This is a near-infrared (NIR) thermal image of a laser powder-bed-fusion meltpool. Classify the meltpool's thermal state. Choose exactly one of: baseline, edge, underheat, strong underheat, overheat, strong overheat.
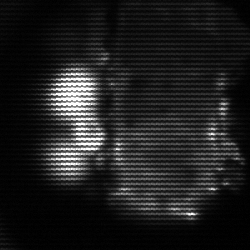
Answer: strong underheat